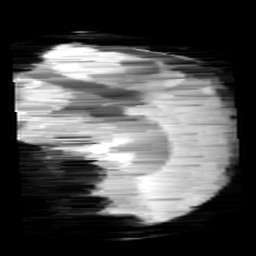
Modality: minIP
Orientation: sagittal
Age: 13
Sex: female
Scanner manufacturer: siemens
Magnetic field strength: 3 T
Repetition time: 0.027 s
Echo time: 0.02 s